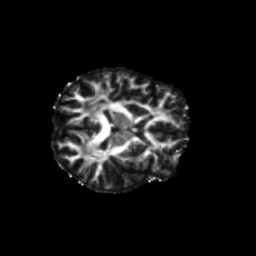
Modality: FA
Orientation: axial
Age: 39
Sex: female
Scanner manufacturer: siemens
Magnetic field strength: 3 T
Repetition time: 8.6 s
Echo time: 0.095 s